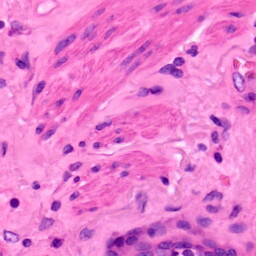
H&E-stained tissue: Lung